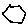
Label: hexagon